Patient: sex F, age 65
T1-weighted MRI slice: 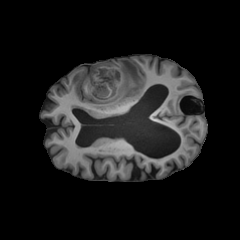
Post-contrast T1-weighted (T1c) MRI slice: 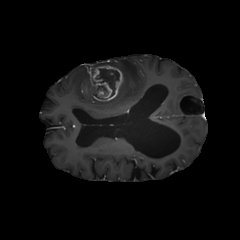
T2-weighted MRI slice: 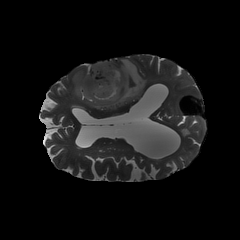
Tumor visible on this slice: yes
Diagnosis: Glioblastoma, IDH-wildtype
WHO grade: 4